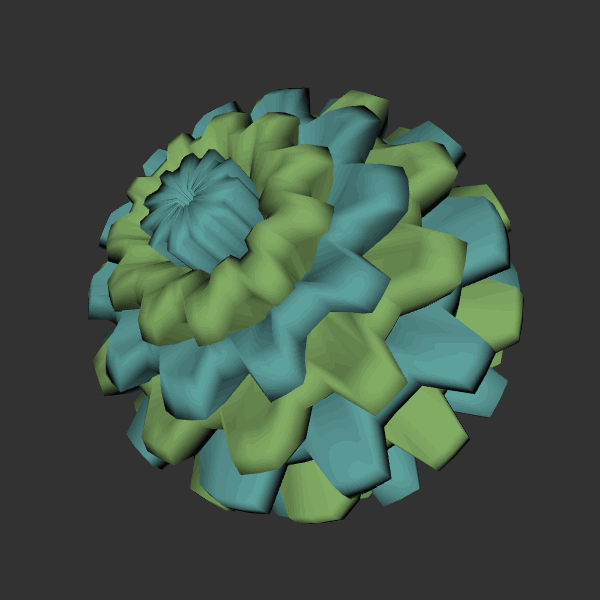
Background: dark